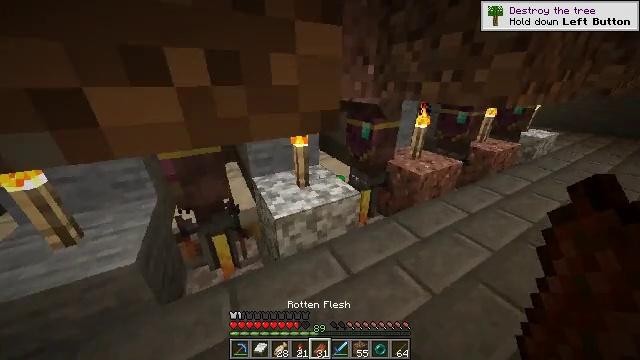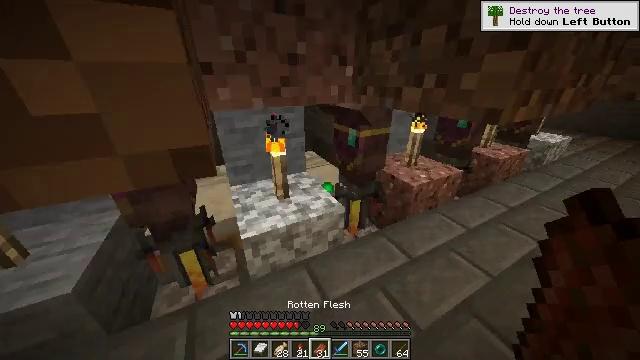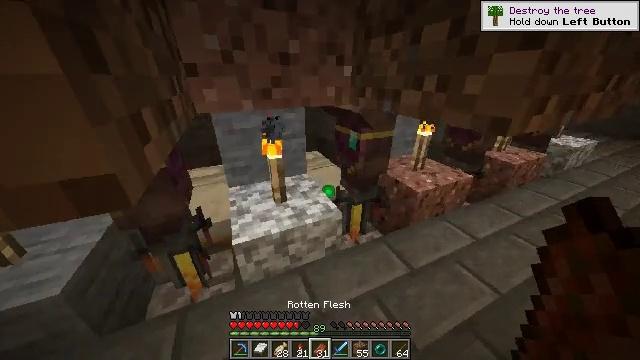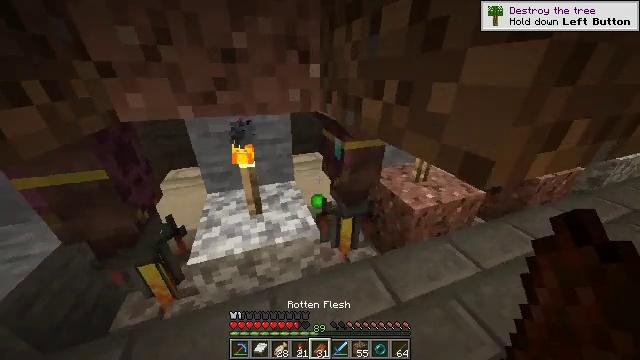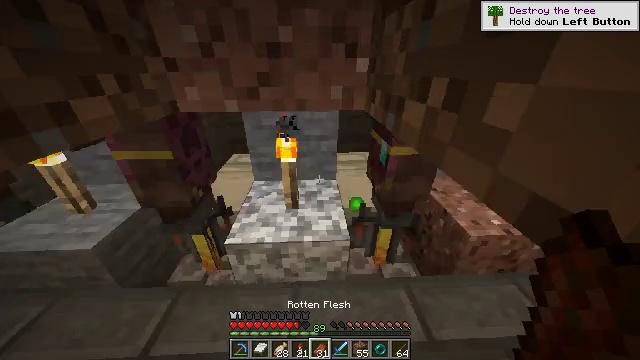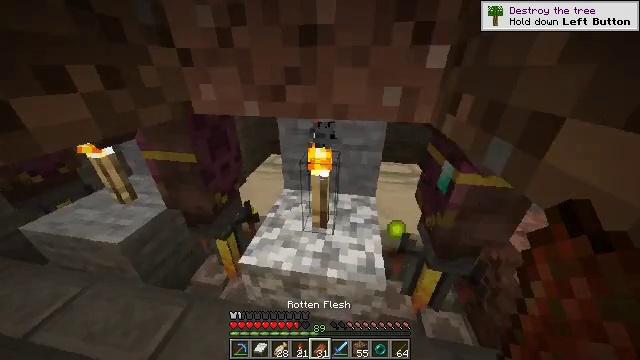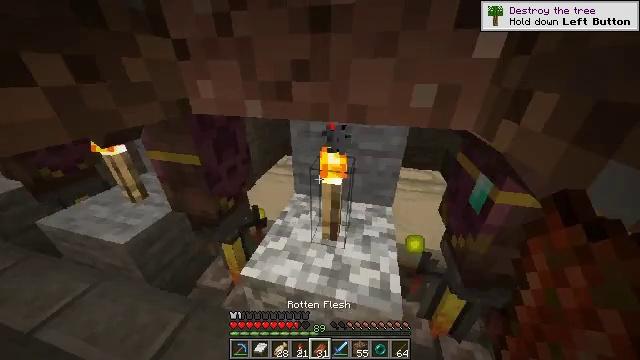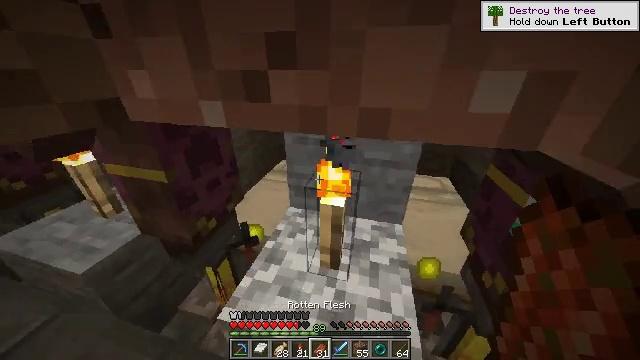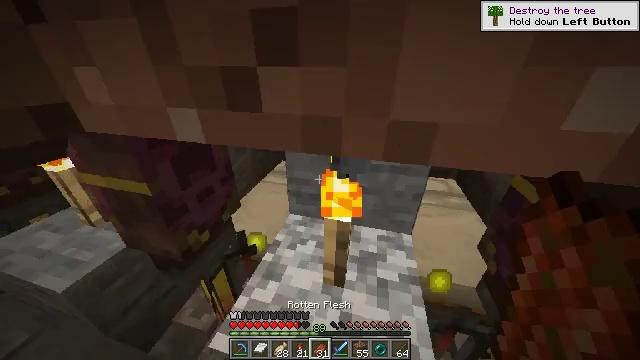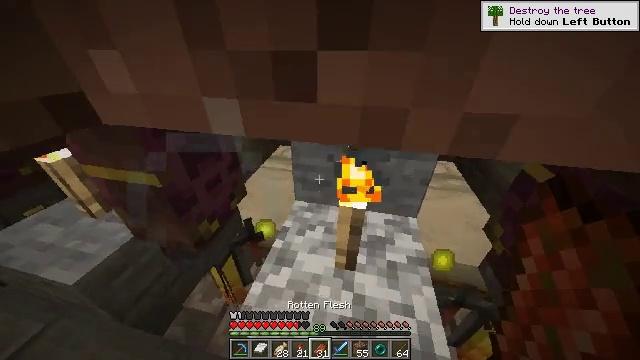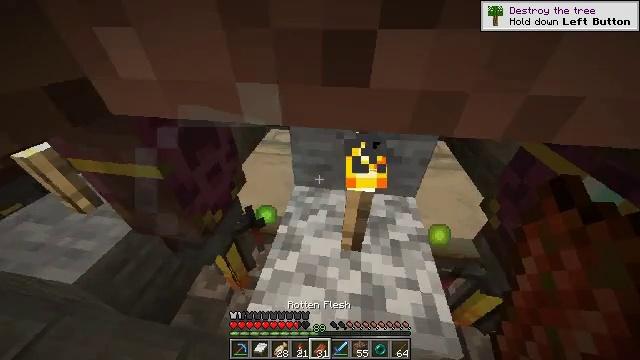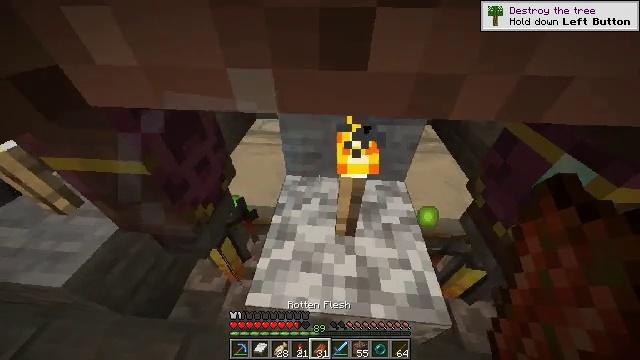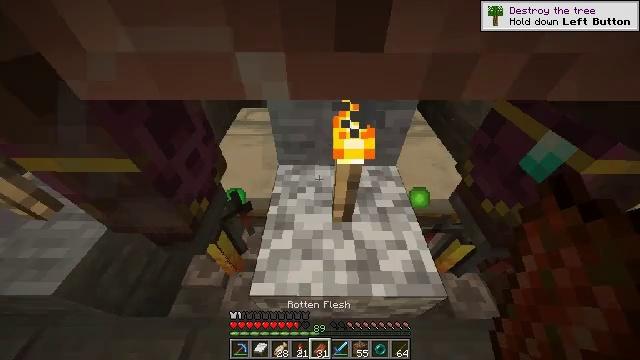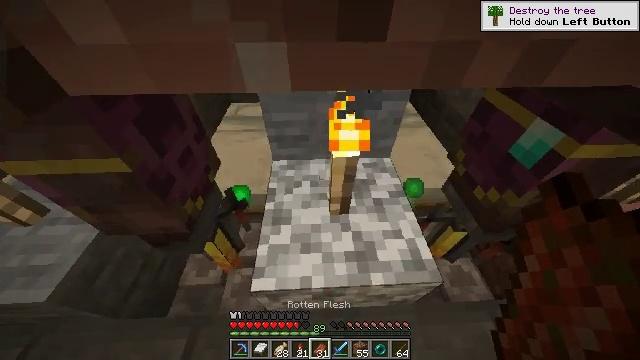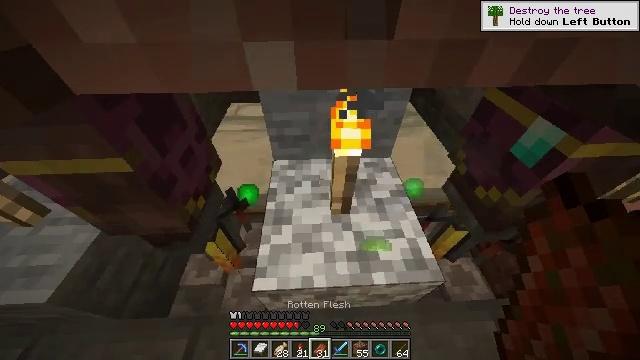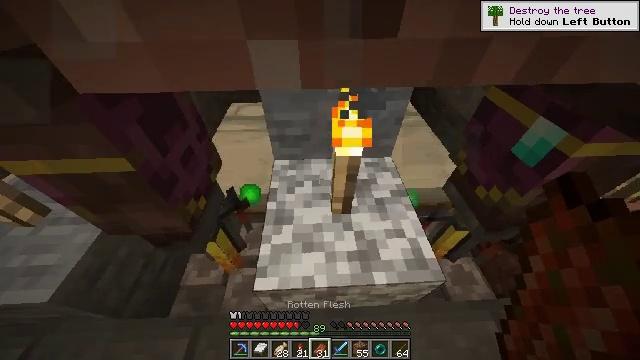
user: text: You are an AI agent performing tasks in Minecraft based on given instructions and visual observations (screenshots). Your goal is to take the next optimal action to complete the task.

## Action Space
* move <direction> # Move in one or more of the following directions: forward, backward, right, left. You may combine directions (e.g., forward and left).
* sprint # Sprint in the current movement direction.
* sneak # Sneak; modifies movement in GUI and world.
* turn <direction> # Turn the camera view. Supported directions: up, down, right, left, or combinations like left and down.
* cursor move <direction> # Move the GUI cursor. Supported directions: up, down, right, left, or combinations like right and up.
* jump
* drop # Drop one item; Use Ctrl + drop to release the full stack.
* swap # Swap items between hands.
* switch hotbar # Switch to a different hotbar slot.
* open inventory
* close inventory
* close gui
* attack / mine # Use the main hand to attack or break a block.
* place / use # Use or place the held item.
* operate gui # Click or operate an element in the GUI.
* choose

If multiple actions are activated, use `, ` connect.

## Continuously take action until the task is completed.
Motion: motion action
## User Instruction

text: Gather the shulker box for storage.
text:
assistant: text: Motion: move forward and move right, turn left
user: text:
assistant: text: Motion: move forward and move right, turn left
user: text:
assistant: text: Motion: move forward and move right, turn left
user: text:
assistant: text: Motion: move forward, turn left and down
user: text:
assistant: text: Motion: move forward, turn left
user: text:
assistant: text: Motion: move forward, turn left
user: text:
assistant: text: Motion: move forward
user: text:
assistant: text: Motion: move forward
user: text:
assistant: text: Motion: move forward, turn right and down
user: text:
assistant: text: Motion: move forward, turn right and down
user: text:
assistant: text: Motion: turn right and down
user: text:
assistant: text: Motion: turn right and down
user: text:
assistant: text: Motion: turn right and down
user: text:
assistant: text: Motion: no_op
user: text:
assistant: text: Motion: no_op
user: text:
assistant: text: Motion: no_op
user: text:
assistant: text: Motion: no_op
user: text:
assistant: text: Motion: no_op
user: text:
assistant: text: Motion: no_op
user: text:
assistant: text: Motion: no_op
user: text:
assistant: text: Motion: no_op
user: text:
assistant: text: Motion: turn right
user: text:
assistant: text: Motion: turn right and down
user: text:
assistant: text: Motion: turn right
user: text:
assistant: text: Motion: turn right and up
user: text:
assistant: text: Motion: turn left and up
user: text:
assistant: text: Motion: turn down
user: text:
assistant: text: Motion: turn right
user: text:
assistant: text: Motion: turn right
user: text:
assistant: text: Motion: turn right and up